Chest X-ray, PA view. Patient: 60 years old, sex M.
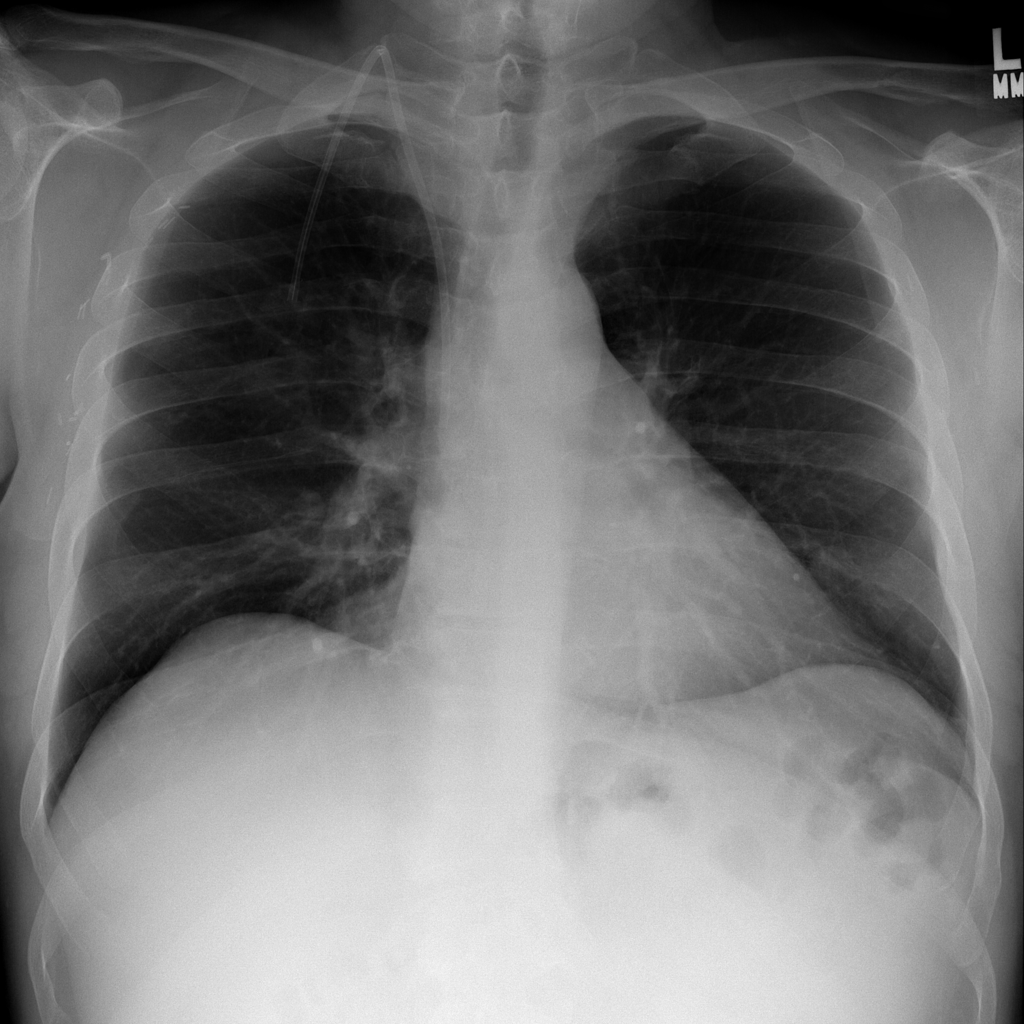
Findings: Infiltration, Nodule